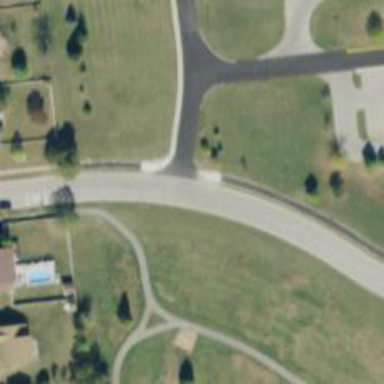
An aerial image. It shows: Residential road.